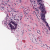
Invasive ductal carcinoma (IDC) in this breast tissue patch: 0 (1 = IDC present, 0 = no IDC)